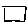
Label: square